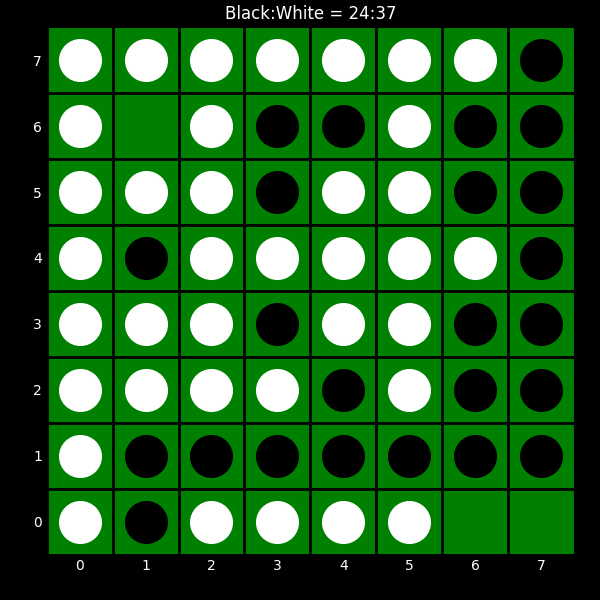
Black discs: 24
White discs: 37